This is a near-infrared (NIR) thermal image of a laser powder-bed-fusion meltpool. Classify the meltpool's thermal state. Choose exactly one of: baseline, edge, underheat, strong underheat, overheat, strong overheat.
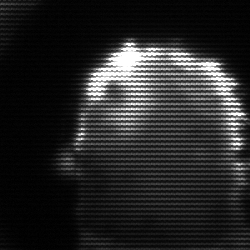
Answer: baseline